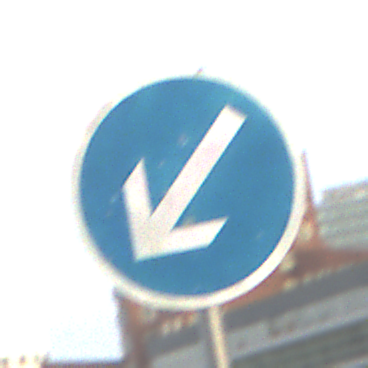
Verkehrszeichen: VorgeschriebeneVorbeifahrtLinks
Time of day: SunriseSunset
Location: Outdoor (Urban)
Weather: PartlyCloudy
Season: NotSpecified
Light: Natural